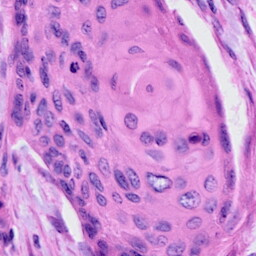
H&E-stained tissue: Cervix